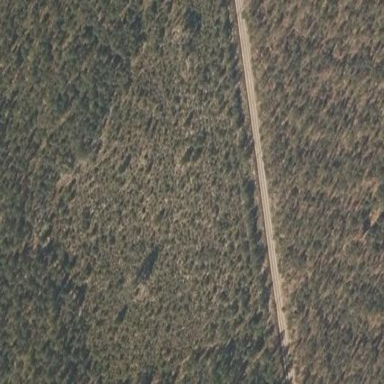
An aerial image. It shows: Patch of scrub vegetation.